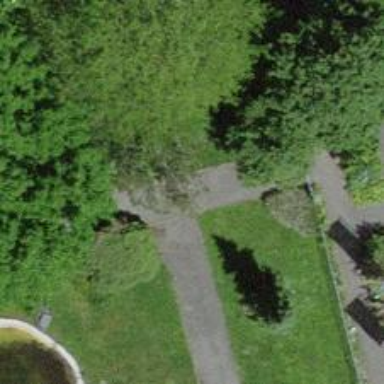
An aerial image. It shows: Paved path.